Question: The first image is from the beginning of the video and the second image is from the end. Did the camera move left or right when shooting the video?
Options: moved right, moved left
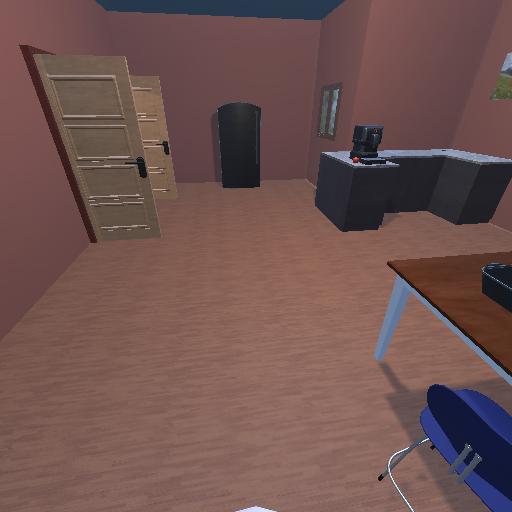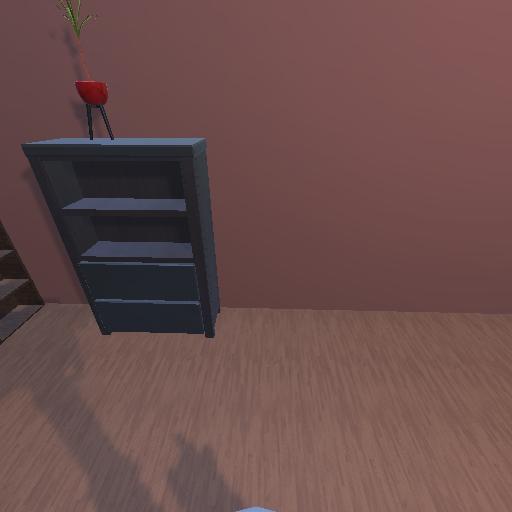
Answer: moved right